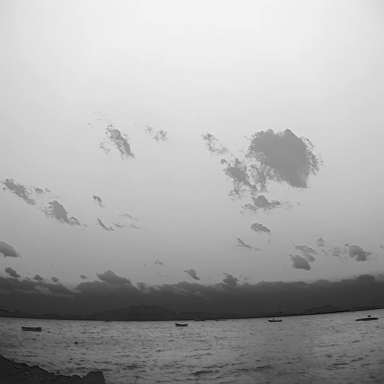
There are three bulk_carriers in the infrared image.